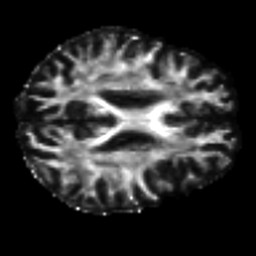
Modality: FA
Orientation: axial
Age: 32
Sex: female
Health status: healthy
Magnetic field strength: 3 T
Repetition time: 8.4 s
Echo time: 0.0926 s